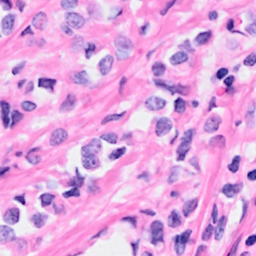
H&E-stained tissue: Breast